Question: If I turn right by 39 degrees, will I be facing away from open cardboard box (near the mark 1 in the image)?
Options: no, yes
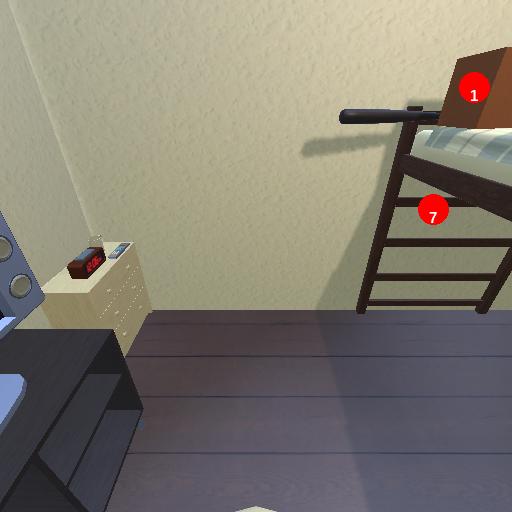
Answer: no